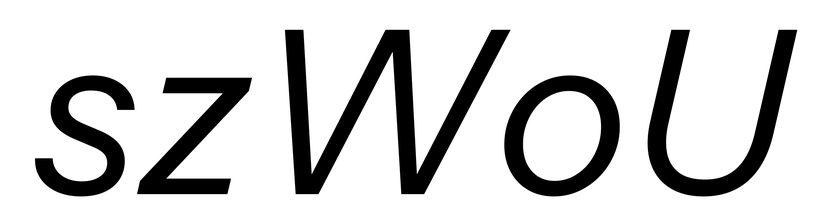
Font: InstrumentSans-Italic_Italic